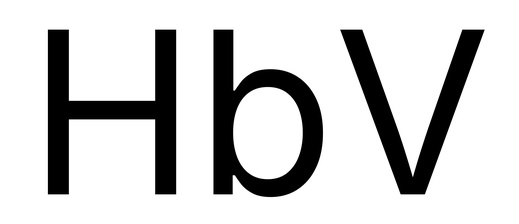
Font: Inter_Regular